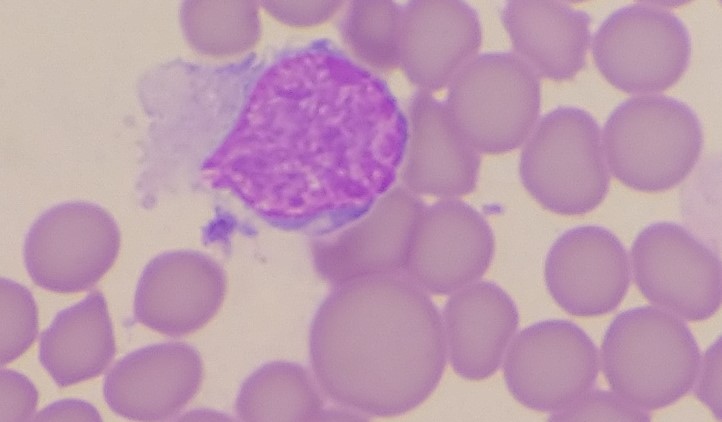
White blood cell type: Lymphocyte